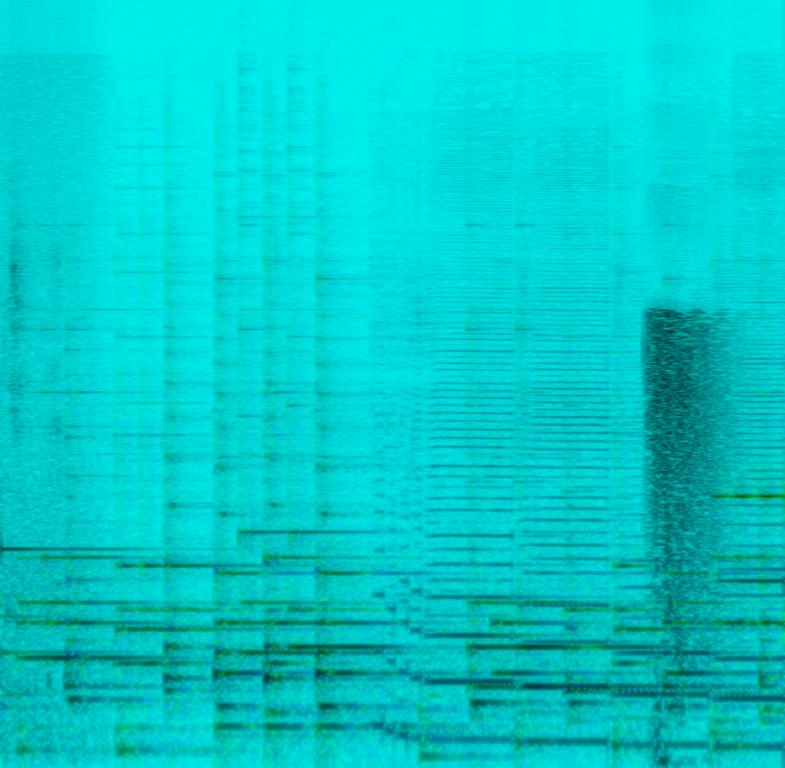
The song is an instrumental. The tempo is medium with a keyboard accompaniment with bell tones, bass clarinet harmony and other percussion hits. The song has ambient room noise and sounds of sand falling on the floor. The song is a Christmas movie soundtrack.